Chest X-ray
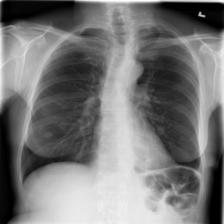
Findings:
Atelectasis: negative
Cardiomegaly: negative
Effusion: negative
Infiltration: negative
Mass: negative
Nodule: positive
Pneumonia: negative
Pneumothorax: negative
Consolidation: negative
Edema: negative
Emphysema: negative
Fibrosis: negative
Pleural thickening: negative
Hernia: negative